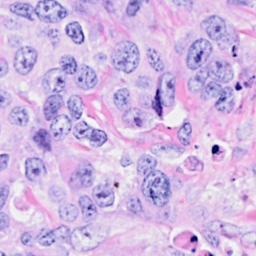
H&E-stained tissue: Breast